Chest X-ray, PA view. Patient: 55 years old, sex F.
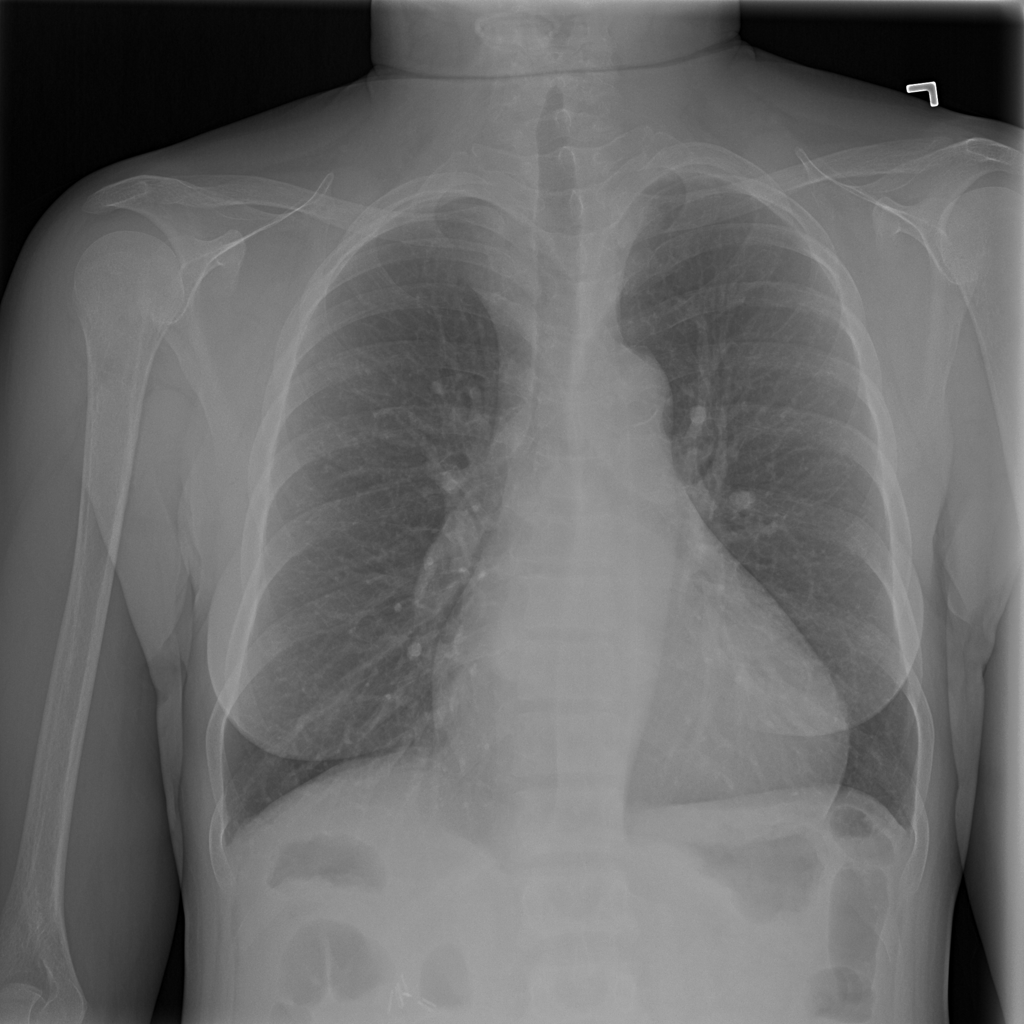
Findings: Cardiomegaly